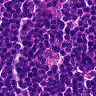
Metastatic tissue present: no